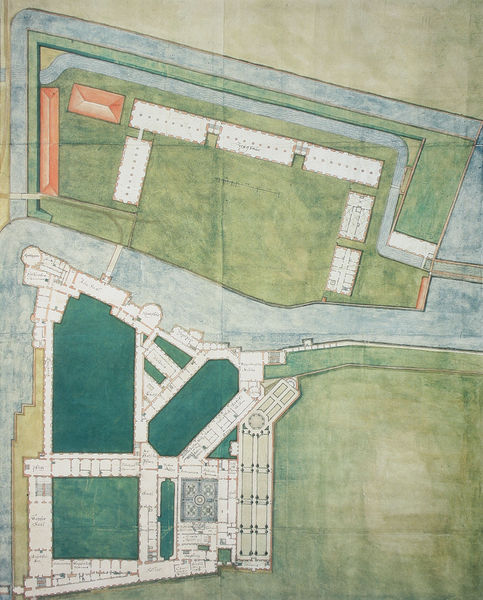
Titel: Übersichtsplan der Münchner Residenz (Ausschnitt)
Institution: (Privatbesitz)
Schlagwörter: blau, flügel, wasser, weiß, aquarell, fluss, gelb, grün, ocker, stadt, teich, ufer, ausschnitt, braun, grau, orange, raum, schwarz, skizze, strasse, säulen, türkis, zeichnung, zimmer, anlage, dach, gebäude, haus, park, parkanlage, rot, schloss, weg, wiese, zaun, beige, muster, architektur, barock, lang, bach, häuser, brücke, gewässer, kanal, kirche, wege, rund, turm, garten, deutschland, farbig, papier, ansicht, farben, dächer, farbe, hof, saal, vogelperspektive, aufsicht, straßen, laviert, fuss, burg, archtektur, kloster, rechteck, türme, münchen, palast, draufsicht, becken, druck, stich, koloriert, pool, räume, entwurf, schema, karte, anwesen, mauern, residenz, konstruktion, rechteckig, stall, ziegeldach, beete, graben, grünfläche, plan, landkarte, wasserschloss, burggraben, wasserbecken, quadrat, anordnung, höfe, grundriss, begrünung, bewuchs, aufriss, königsbau, hofgarten, rondell, rud, wall, innenhöfe, polygon, raumfolge, lageplan, gartenanlage, komplex, schwimmbad, trakt, raumaufteilung, rasenfläche, schlosspark, planung, stadtplan, baukunst, ställe, wassergraben, antiquarium, gebäudekomplex, wirtschaftsgebäude, zugbrücke, brunnenhof, kaiserhof, kläranlage, überblick, kizze, bauphasen, wegkreuz, teiche, entwurfs, entwurfsplanung, museumsinsel, planungsentwurf, sääle, vierflügelanlage, wasserburg, wasserwege, grün#, bosket